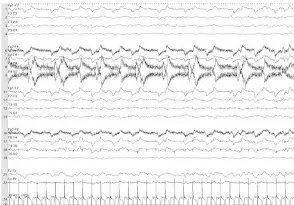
Laboratory, TCD and EEG data. D, Continuous EEG on DOL13 showing right sided electrographic seizure. ALT, alanine aminotransferase; AST, aspartate aminotransferase; TCD, transcranial doppler.
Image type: electrography (eeg)